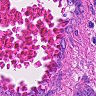
Metastatic tissue present: yes